Question: I developed the following CGI script and run on Apache 2 (<URL>. Later I performed Apache benchmark using Apache Benchmark tool. The results are showed in images.
# include
'''
#include <stdlib.h>
int main(void)
{
printf("%s%c%c
",
"Content-Type:text/html;charset=iso-8859-1",13,10);
printf("<TITLE>Multiplication results</TITLE>
");
printf("<H3>Multiplication results</H3>
");
return 0;
}
'''

Someone can explain me why PHP serves more requests than CGI script?
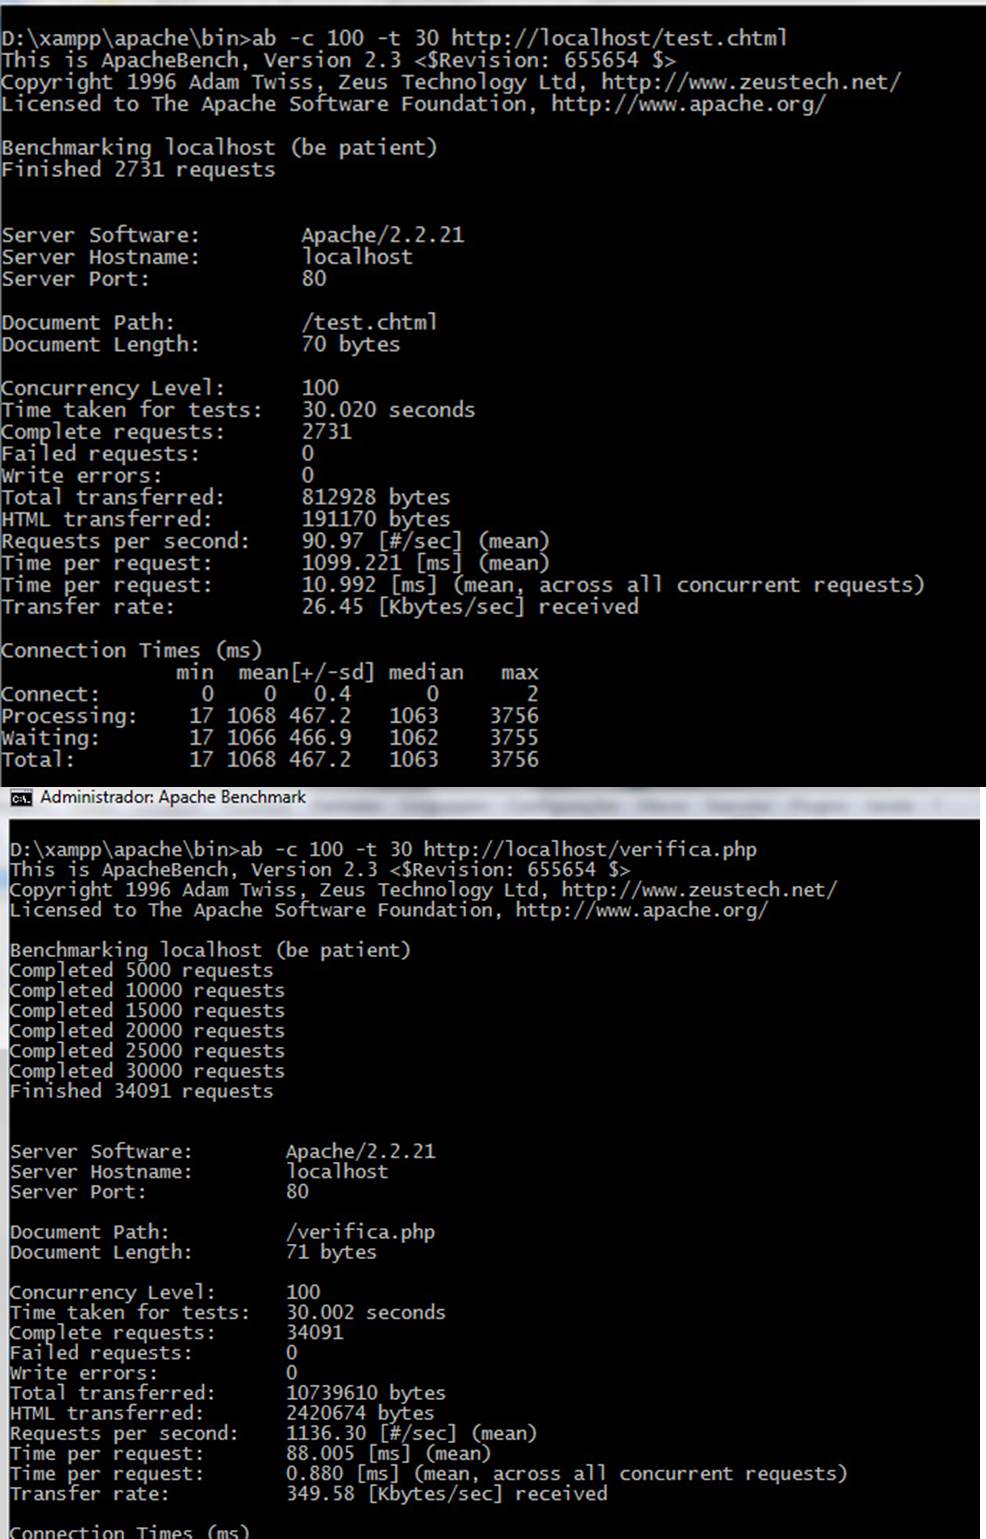
Answer: The only thing that you're really measuring here is the overhead caused by an almost no-operation program. The overhead incurred by calling a script or a cgi depends on how your Apache server is configured. Chances are you're using php as a module, meaning that it actually runs inside the apache process. For the CGI you're probably using the regular flavor, ie a process is created for every call.
Depending on what you actually want to test/know/evaluate, you should probably rerun this test a number of times, eg with extensive calculations in php vs a C cgi, using fastcgi, and whatnot. Also, don't forget to check the impact of code caches like APC on the execution of the php code, for certain cases the difference is dramatic.